Question: There is the library Twitter Text that I try to use.
It has a tons of complex regexps that are calculated in runtime. I don't need all the library so I decided to just use some regexp from it.
So I have a script to extract it and save to another js file:
'''
var _ = require('lodash');
var fs = require('fs');
var twitterText = require('twitter-text'); // 1.11.0 (latest)
var content = [
'/**',
' * @preserve https://github.com/twitter/twitter-text-js',
' */',
'var regexps = { };'
];
_.forEach({
url: 'extractUrl', // <- this regexp is the problem
hash: 'validHashtag',
mention: 'validMentionOrList'
}, function(twitterTextRegexpName, regexpName) {
var regexp = twitterText.regexen[twitterTextRegexpName];
if (undefined === regexp) {
throw new Error('Failed to find regexp ' + twitterTextRegexpName);
}
content.push(
'regexps.' + regexpName + ' = ' + regexp + ';'
);
} );
content.push('export default regexps;');
fs.writeFile(targetPath, content.join('
'), {}, callback);
'''
So the result screenshot:

As you can see the url regexp is broken and I can't use module.
'''
> require('./result');
.../result.js:5
regexps.url = /(((?:[^A-Za-z0-9@@$##-]|^))((https?:\/\/)?((?:(?:(?:[^\/\!
^
SyntaxError: Invalid regular expression: missing /
at exports.runInThisContext (vm.js:53:16)
at Module._compile (module.js:393:25)
at Object.Module._extensions..js (module.js:428:10)
at Module.load (module.js:335:32)
at Function.Module._load (module.js:290:12)
at Module.require (module.js:345:17)
at require (module.js:364:17)
at repl:1:1
at REPLServer.defaultEval (repl.js:124:27)
at bound (domain.js:254:14)
'''
Any thoughts? Tried with latest node and io.
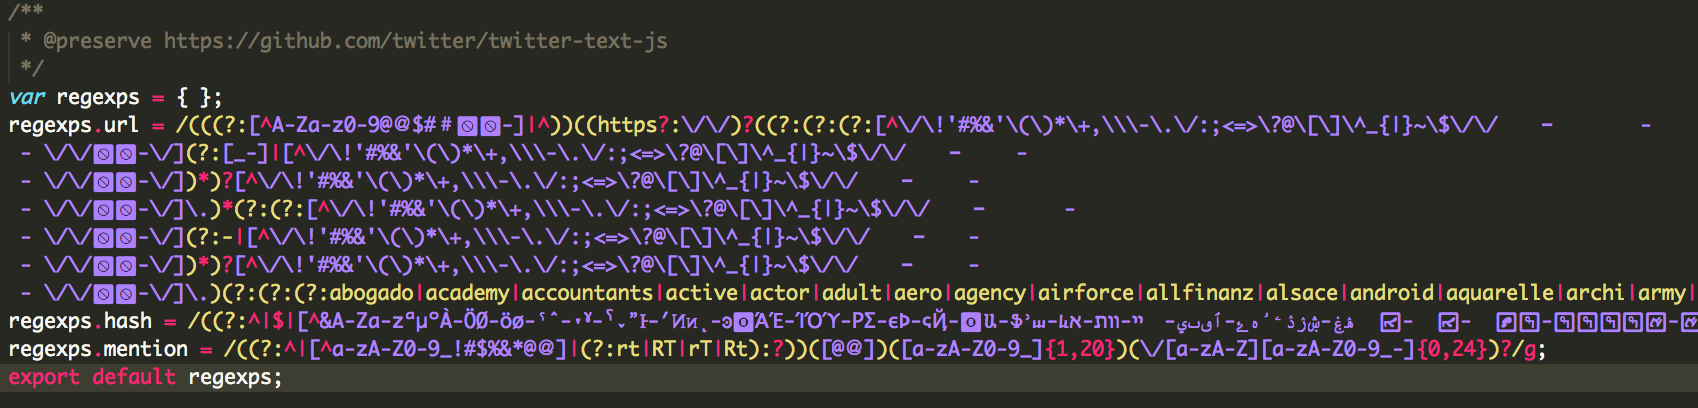
Answer: This script seems to work (it uses <URL>:
'''
var _ = require('lodash');
var fs = require('fs');
var twitterText = require('twitter-text'); // 1.11.0 (latest)
jsStringEscape = require('js-string-escape');
var content = [
'/**',
' * @preserve https://github.com/twitter/twitter-text-js',
' */',
'var regexps = { };'
];
_.forEach({
url: 'extractUrl', // <- this regexp is the problem
hash: 'validHashtag',
mention: 'validMentionOrList'
}, function(twitterTextRegexpName, regexpName) {
var regexp = twitterText.regexen[twitterTextRegexpName];
if (undefined === regexp) {
throw new Error('Failed to find regexp ' + twitterTextRegexpName);
}
var regexpStr = jsStringEscape(regexp.toString());
var regexpRegexp = /\/(.*)\/([^\/]*)/; // :)
var result = regexpStr.match(regexpRegexp);
var regexpBody = result[1];
var regexpModifiers = result[2];
content.push(
'regexps.' + regexpName + ' = new RegExp("' + regexpBody + '","' + regexpModifiers + '");'
);
} );
content.push('module.exports = regexps;');
fs.writeFile("./out.js", content.join('
'), {});
'''
Output:
'''
node
> var r = require("./out.js");
undefined
> "www.google.com".match(r.url)
[ 'www.google.com' ]
> "something".match(r.url)
null
'''
The resulting regexp for urls passes these tests from the original package:
<URL>
'''
var r = require("./out.js");
var invalidChars = ['', '', '', '', ''];
for (var i = 0; i < invalidChars.length; i++) {
console.log(("http://twitt" + invalidChars[i] + "er.com").match(r.url));
}
// Result:
// null
// null
// null
// null
// null
'''
<URL>
'''
> var r = require("./out.js");
> var message_with_hyphenated_url = "Message with hyphenated-url.com";
undefined
> var message_with_www_hyphenated_url = "Message with www.123-hyphenated-url.com";
undefined
> message_with_hyphenated_url.match(r.url)
[ ' hyphenated-url.com' ]
> message_with_www_hyphenated_url.match(r.url)
[ ' www.123-hyphenated-url.com' ]
// Load original regex:
> var twitterText = require('twitter-text');
undefined
> var rr = twitterText.regexen["extractUrl"];
undefined
> message_with_hyphenated_url.match(rr)
[ ' hyphenated-url.com' ]
> message_with_www_hyphenated_url.match(rr)
[ ' www.123-hyphenated-url.com' ]
// The same results as with original regex.
'''